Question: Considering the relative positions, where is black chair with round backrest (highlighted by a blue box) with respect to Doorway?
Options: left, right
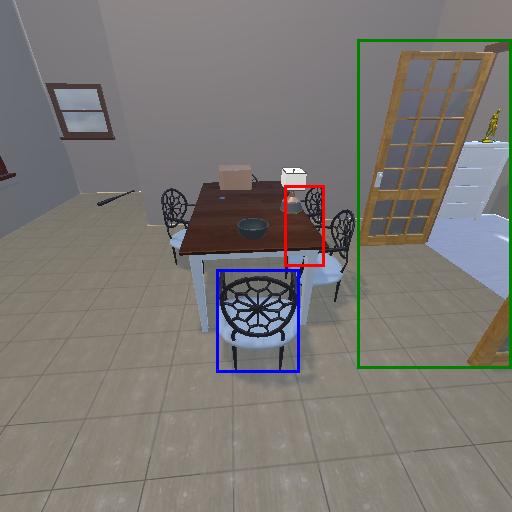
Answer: left